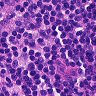
Metastatic tissue present: no